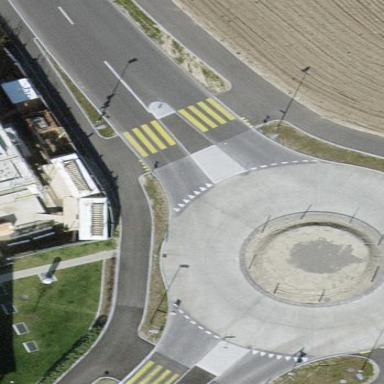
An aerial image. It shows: Roundabout on tertiary road with concrete surface.